Question:
My data model is similar to the above simplified model. At the center is a Person entity and a person can participate in one or more tests. A given test can be taken by one or more persons. Finally a person can be associated with one or more surnames. Most of my queries can be done with just two entities, but I have one that requires all three. I want to return the Tests objects where the Surname.surname = @"someValue". How do I do that?
NOTE: the the relationship testTakenByPerson is drawn incorrectly. It is a to many relationship not a to one relationship as drawn.
Thanks Jim
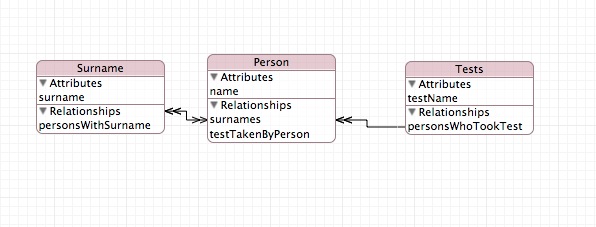
Answer: Similar to this answer <URL>, you can use SUBQUERY for nested to-many relationships:
'''
[NSPredicate predicateWithFormat:@"SUBQUERY(personsWhoTookTest, $p, ANY $p.surnames.surname == %@).@count > 0", @"someValue"]];
'''